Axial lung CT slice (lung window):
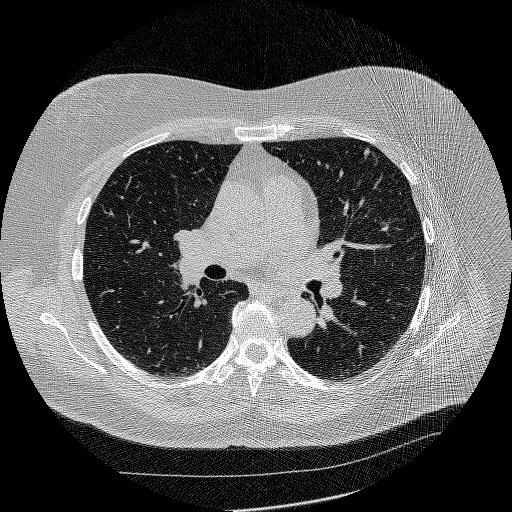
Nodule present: yes
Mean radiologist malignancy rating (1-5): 3.25